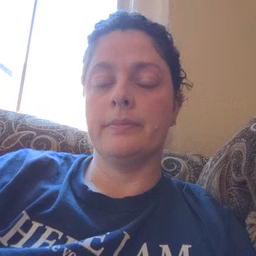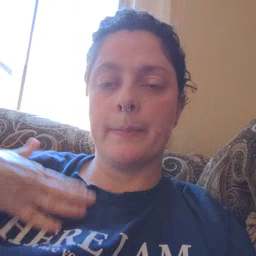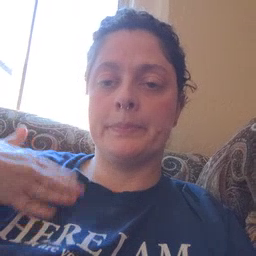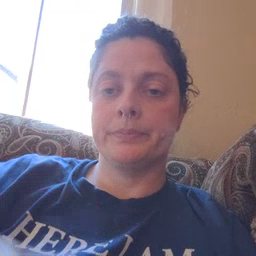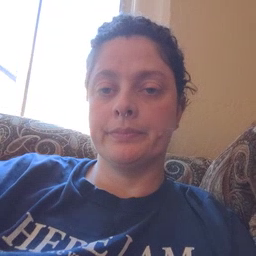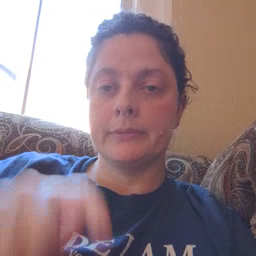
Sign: happy